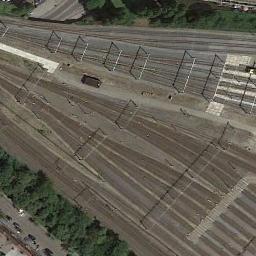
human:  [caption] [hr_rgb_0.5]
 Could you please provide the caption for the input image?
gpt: The two railway lines occur here .

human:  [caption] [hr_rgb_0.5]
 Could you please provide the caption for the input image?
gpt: These railways have green belts on either side .

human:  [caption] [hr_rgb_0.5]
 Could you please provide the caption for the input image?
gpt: The railway is next to lines of trees .

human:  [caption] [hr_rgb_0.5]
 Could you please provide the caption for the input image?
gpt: There are many trees beside the railway .

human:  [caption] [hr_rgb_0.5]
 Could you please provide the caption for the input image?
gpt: There are some green trees beside the railway .